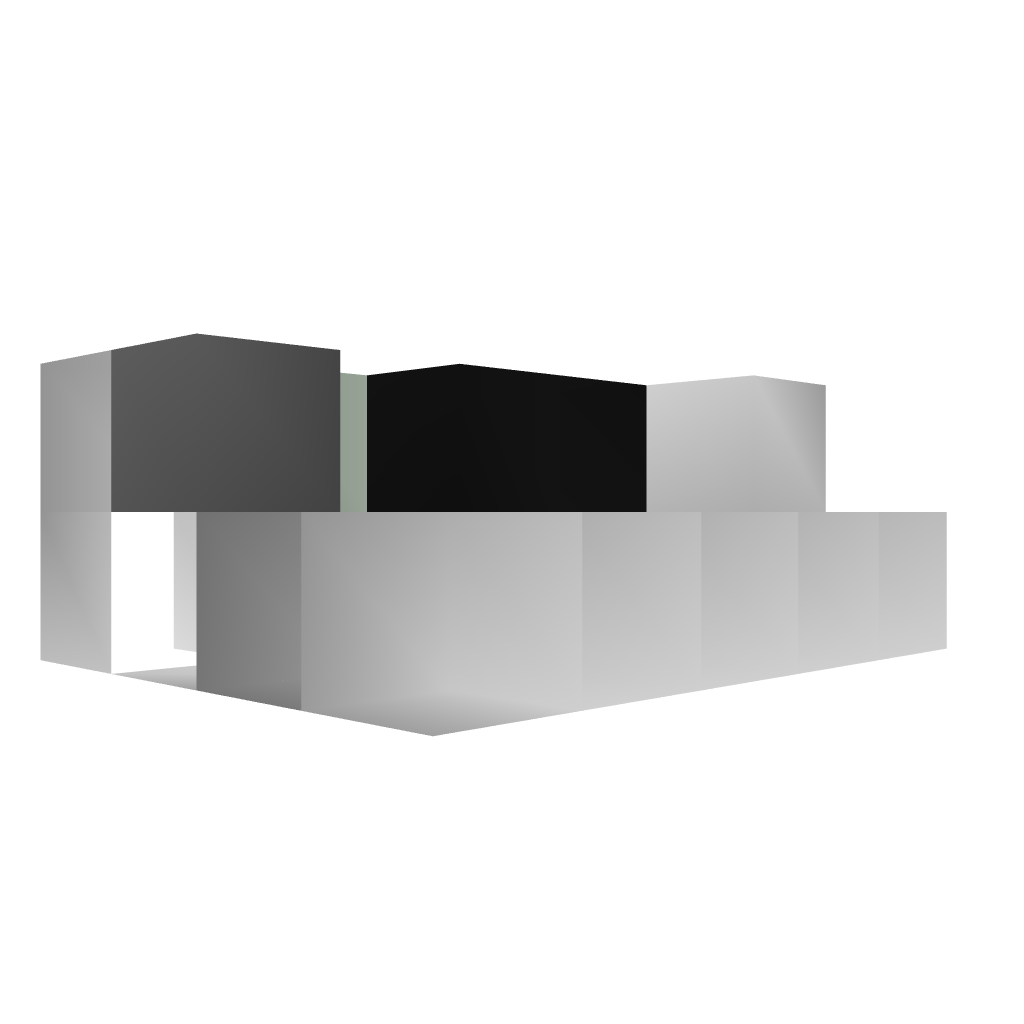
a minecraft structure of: Compact Semi-Auto Cannon